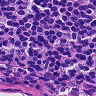
Metastatic tissue present: no